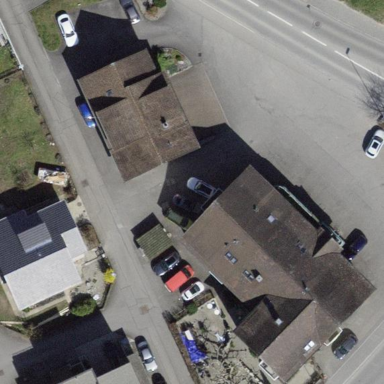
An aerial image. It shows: Building with tiled roof.